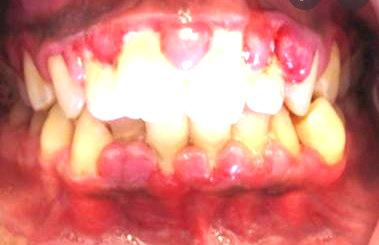
Condition: Gingivitis